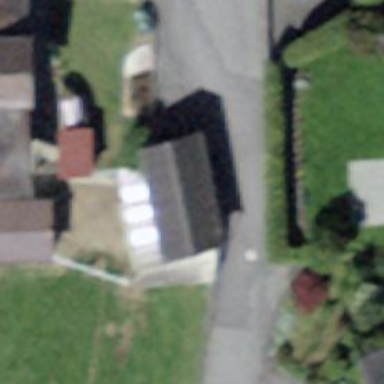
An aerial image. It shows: Garage.